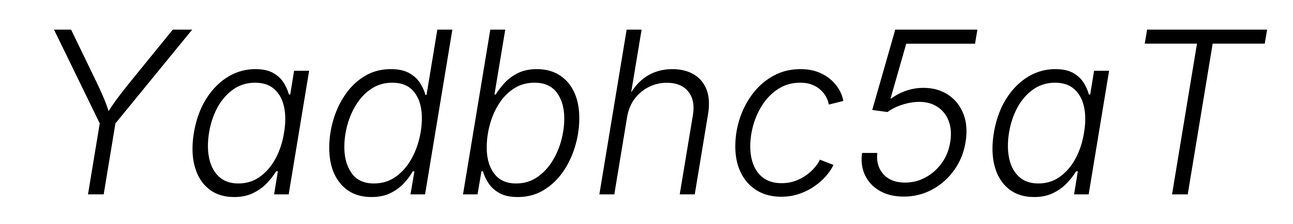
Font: Inter-Italic_Light_Italic